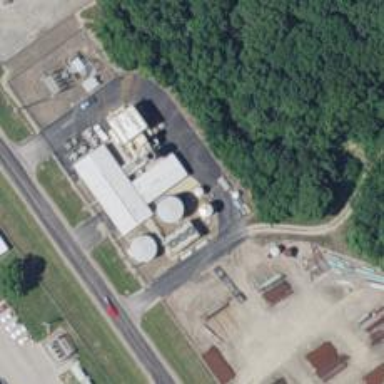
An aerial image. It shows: Storage tank with man-made structure.